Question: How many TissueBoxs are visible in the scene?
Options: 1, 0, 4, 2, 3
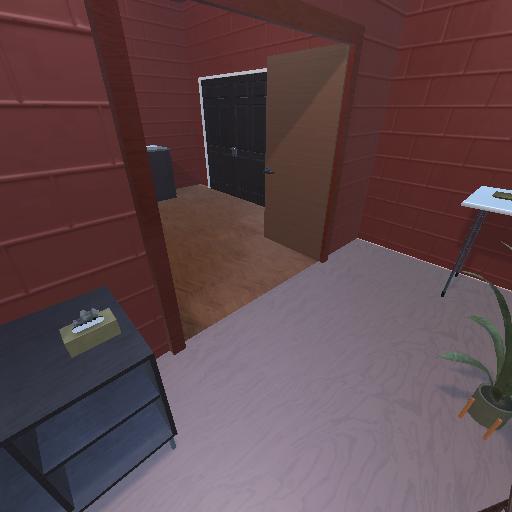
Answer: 1